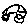
Label: car